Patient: sex F, age 46
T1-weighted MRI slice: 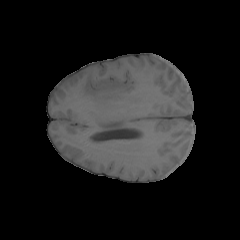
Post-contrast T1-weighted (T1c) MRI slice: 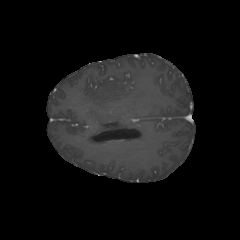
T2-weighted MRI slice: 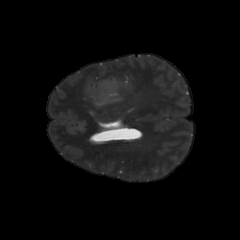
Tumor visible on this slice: yes
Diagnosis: Glioblastoma, IDH-wildtype
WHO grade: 4